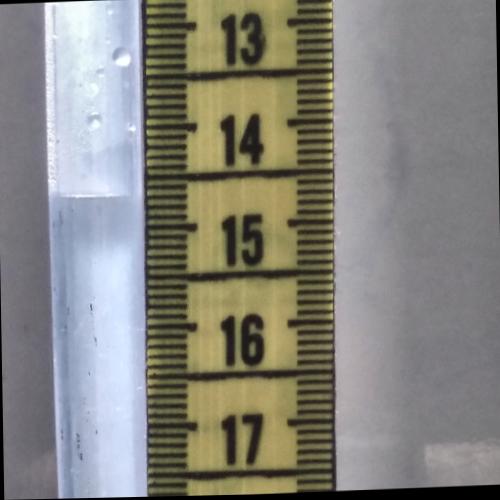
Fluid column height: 14.7 cm